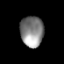
Tissue: prostate
Cell type: T cells
Senescence score: 0.3101
Nuclear area (px): 702
Mean DAPI intensity: 133.286